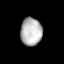
Tissue: prostate
Cell type: T cells
Senescence score: 0.3203
Nuclear area (px): 586
Mean DAPI intensity: 181.012